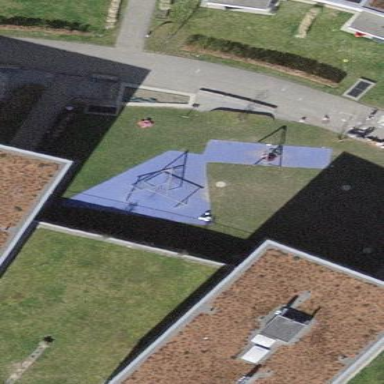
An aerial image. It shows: Playground area for leisure activities on the land.